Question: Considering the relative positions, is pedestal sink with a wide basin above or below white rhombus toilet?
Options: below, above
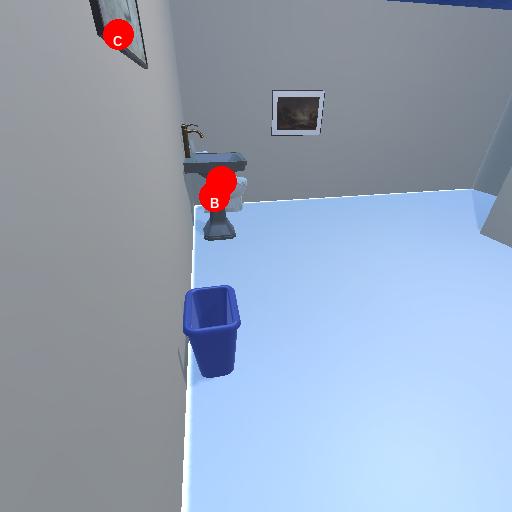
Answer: below